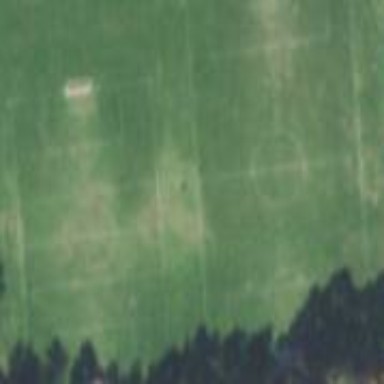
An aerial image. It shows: Soccer pitch for outdoor sports and leisure activities.